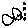
Label: fish